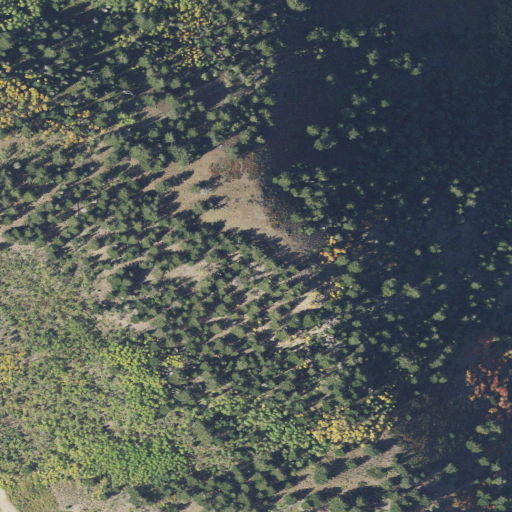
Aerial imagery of mountain in Utah named Iron Mountain containing evergreen forest, deciduous forest, mixed forest, and shrub